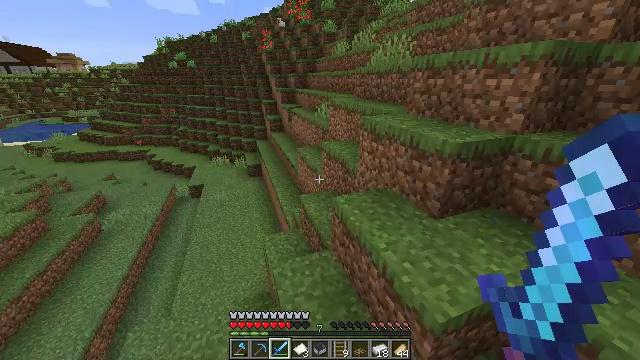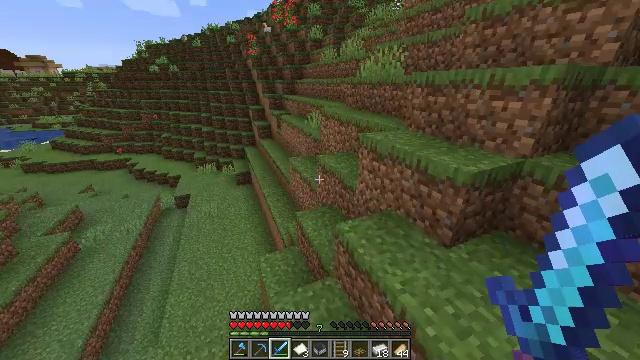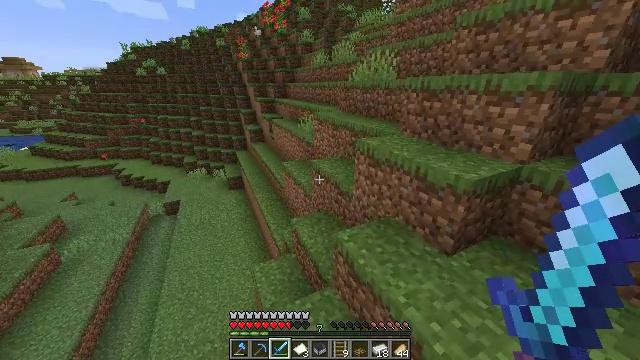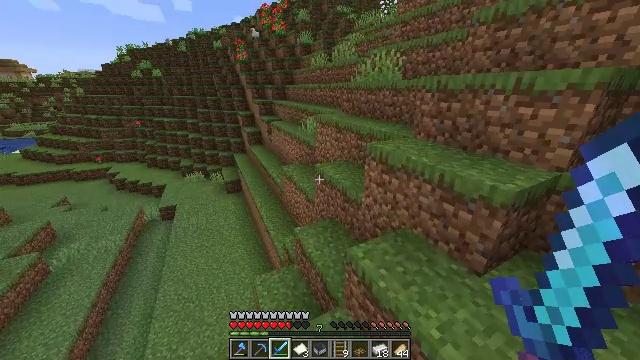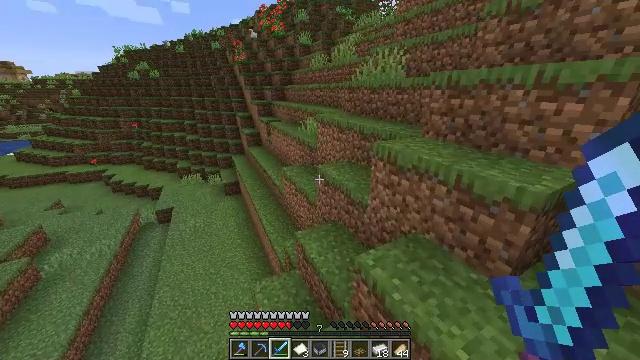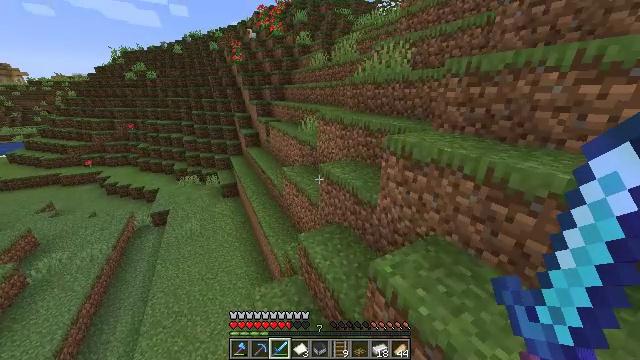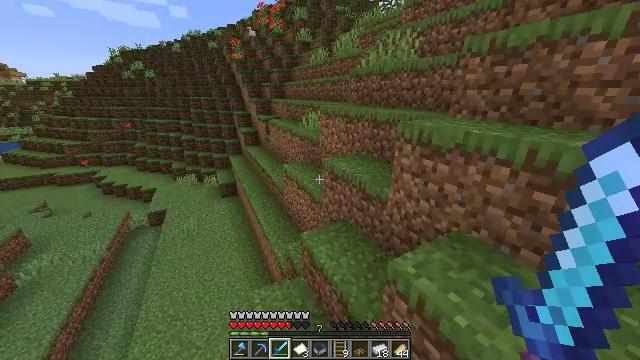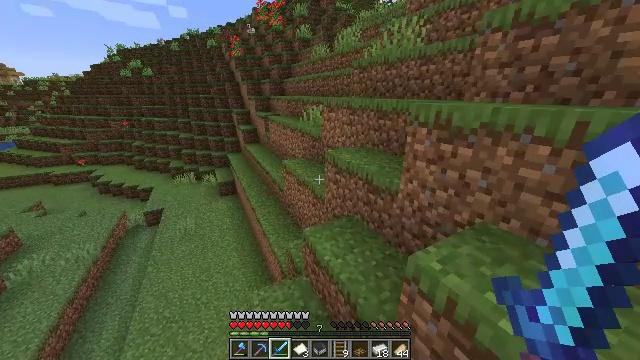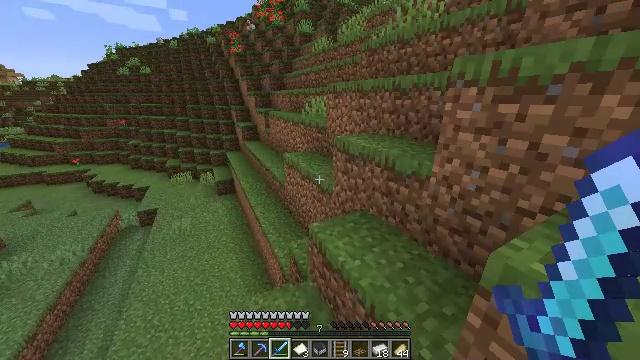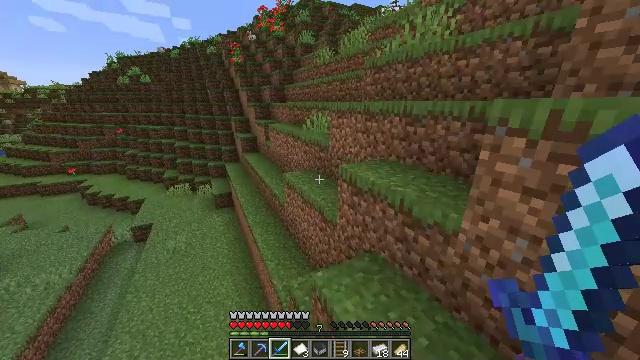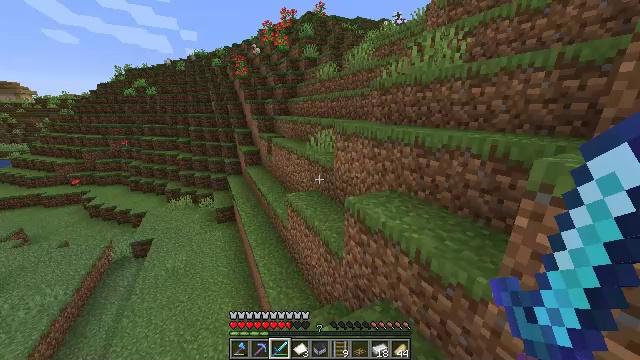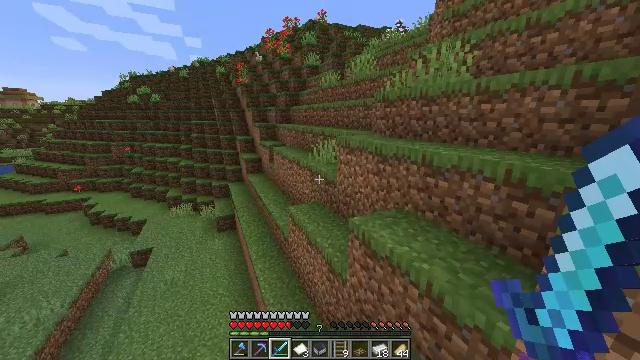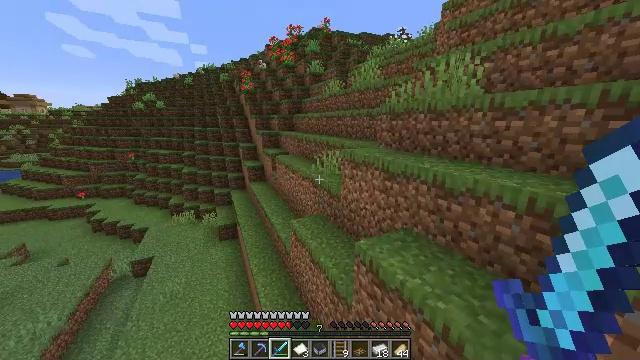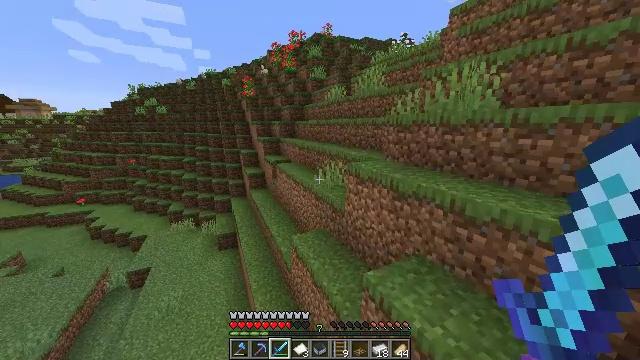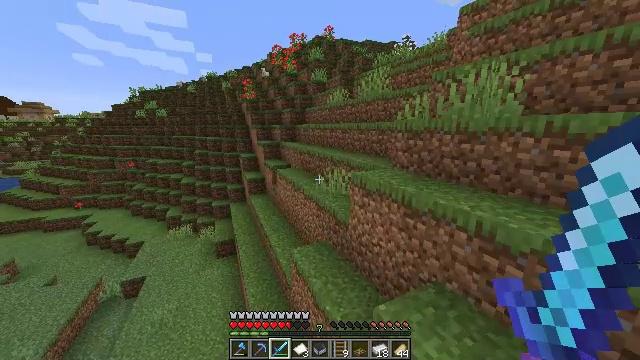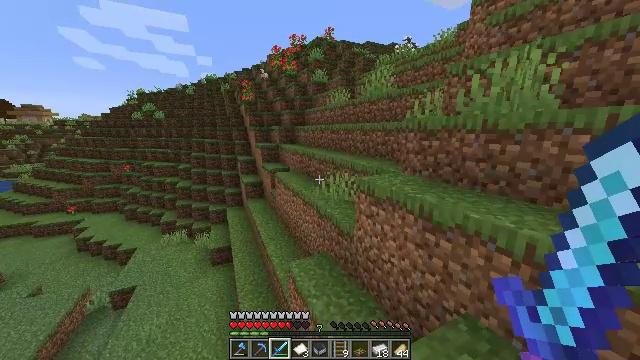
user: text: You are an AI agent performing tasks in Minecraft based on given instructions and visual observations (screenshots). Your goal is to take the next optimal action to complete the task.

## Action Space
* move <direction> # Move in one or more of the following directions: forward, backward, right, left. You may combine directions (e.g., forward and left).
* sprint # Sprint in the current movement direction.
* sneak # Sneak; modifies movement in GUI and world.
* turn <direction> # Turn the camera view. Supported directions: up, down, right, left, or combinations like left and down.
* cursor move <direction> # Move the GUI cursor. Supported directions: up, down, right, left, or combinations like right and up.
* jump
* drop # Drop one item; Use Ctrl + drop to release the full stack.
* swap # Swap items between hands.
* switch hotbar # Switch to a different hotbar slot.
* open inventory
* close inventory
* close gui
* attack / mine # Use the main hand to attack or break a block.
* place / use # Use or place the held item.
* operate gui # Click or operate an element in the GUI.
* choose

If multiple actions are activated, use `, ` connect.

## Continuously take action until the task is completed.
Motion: motion action
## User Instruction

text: Cut down the sugar cane stalks.
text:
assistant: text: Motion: move forward, turn right, jump
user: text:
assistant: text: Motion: move forward, turn right, jump
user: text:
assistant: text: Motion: move forward, jump
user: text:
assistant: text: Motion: move forward, jump
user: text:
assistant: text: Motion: move forward, jump
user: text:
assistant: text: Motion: move forward, jump
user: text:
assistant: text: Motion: move forward, sprint, jump
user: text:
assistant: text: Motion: move forward, sprint, jump
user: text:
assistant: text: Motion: move forward, sprint, turn up, jump
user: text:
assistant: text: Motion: move forward, sprint, turn up, jump
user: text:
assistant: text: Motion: move forward, turn up, jump
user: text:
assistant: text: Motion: move forward, turn up, jump
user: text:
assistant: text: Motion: move forward, jump
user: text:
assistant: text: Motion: move forward, jump
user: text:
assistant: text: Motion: move forward, jump
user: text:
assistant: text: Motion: move forward, jump
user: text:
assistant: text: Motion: move forward, jump
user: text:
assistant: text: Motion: move forward, jump
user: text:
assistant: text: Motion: move forward, sprint, jump
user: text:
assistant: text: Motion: move forward, sprint, jump
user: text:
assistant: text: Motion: move forward, sprint, jump
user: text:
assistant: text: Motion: move forward, sprint, jump
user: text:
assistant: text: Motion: move forward, sprint, jump
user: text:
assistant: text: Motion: move forward, jump
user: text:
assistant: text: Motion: move forward, jump
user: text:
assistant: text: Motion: move forward, jump
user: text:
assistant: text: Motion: move forward, jump
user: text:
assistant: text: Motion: move forward, turn left, jump
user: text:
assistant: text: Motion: move forward, turn left, jump
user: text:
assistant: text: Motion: move forward, sprint, turn left and up, jump